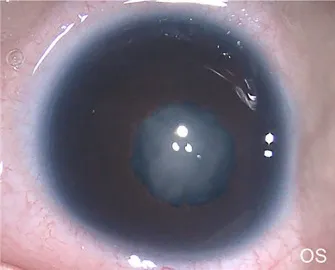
Phenotype, pedigree, and Sanger sequencing results. (B) The pedigree of a congenital cataract trios family.
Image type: ophthalmic_imaging (slit_lamp_photograph)